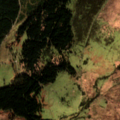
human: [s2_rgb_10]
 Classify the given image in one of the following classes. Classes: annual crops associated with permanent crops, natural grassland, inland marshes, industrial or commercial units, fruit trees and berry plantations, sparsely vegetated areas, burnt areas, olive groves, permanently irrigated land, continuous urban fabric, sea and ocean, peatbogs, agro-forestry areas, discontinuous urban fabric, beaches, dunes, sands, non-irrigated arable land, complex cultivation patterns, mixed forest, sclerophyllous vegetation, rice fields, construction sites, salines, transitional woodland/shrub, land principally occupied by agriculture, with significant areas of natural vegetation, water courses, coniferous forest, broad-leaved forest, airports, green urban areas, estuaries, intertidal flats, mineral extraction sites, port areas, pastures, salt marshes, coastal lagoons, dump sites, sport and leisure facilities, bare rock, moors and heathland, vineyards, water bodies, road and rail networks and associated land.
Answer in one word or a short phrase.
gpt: coniferous forest, natural grassland, transitional woodland/shrub